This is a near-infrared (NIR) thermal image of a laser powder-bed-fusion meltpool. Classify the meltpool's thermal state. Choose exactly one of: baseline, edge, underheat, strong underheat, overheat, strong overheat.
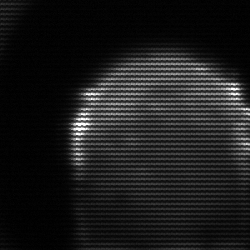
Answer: edge